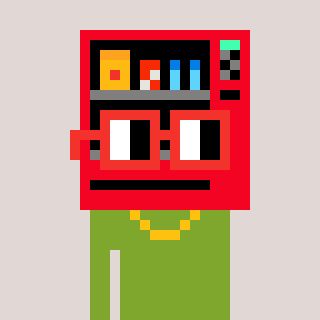
a pixel art character with square red glasses, a vending machine-shaped head and a slimegreen-colored body on a warm background